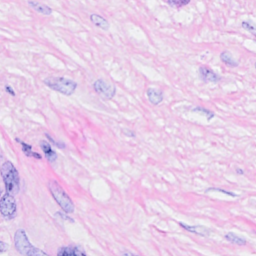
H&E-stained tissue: Breast